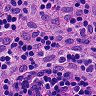
Metastatic tissue present: no